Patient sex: F
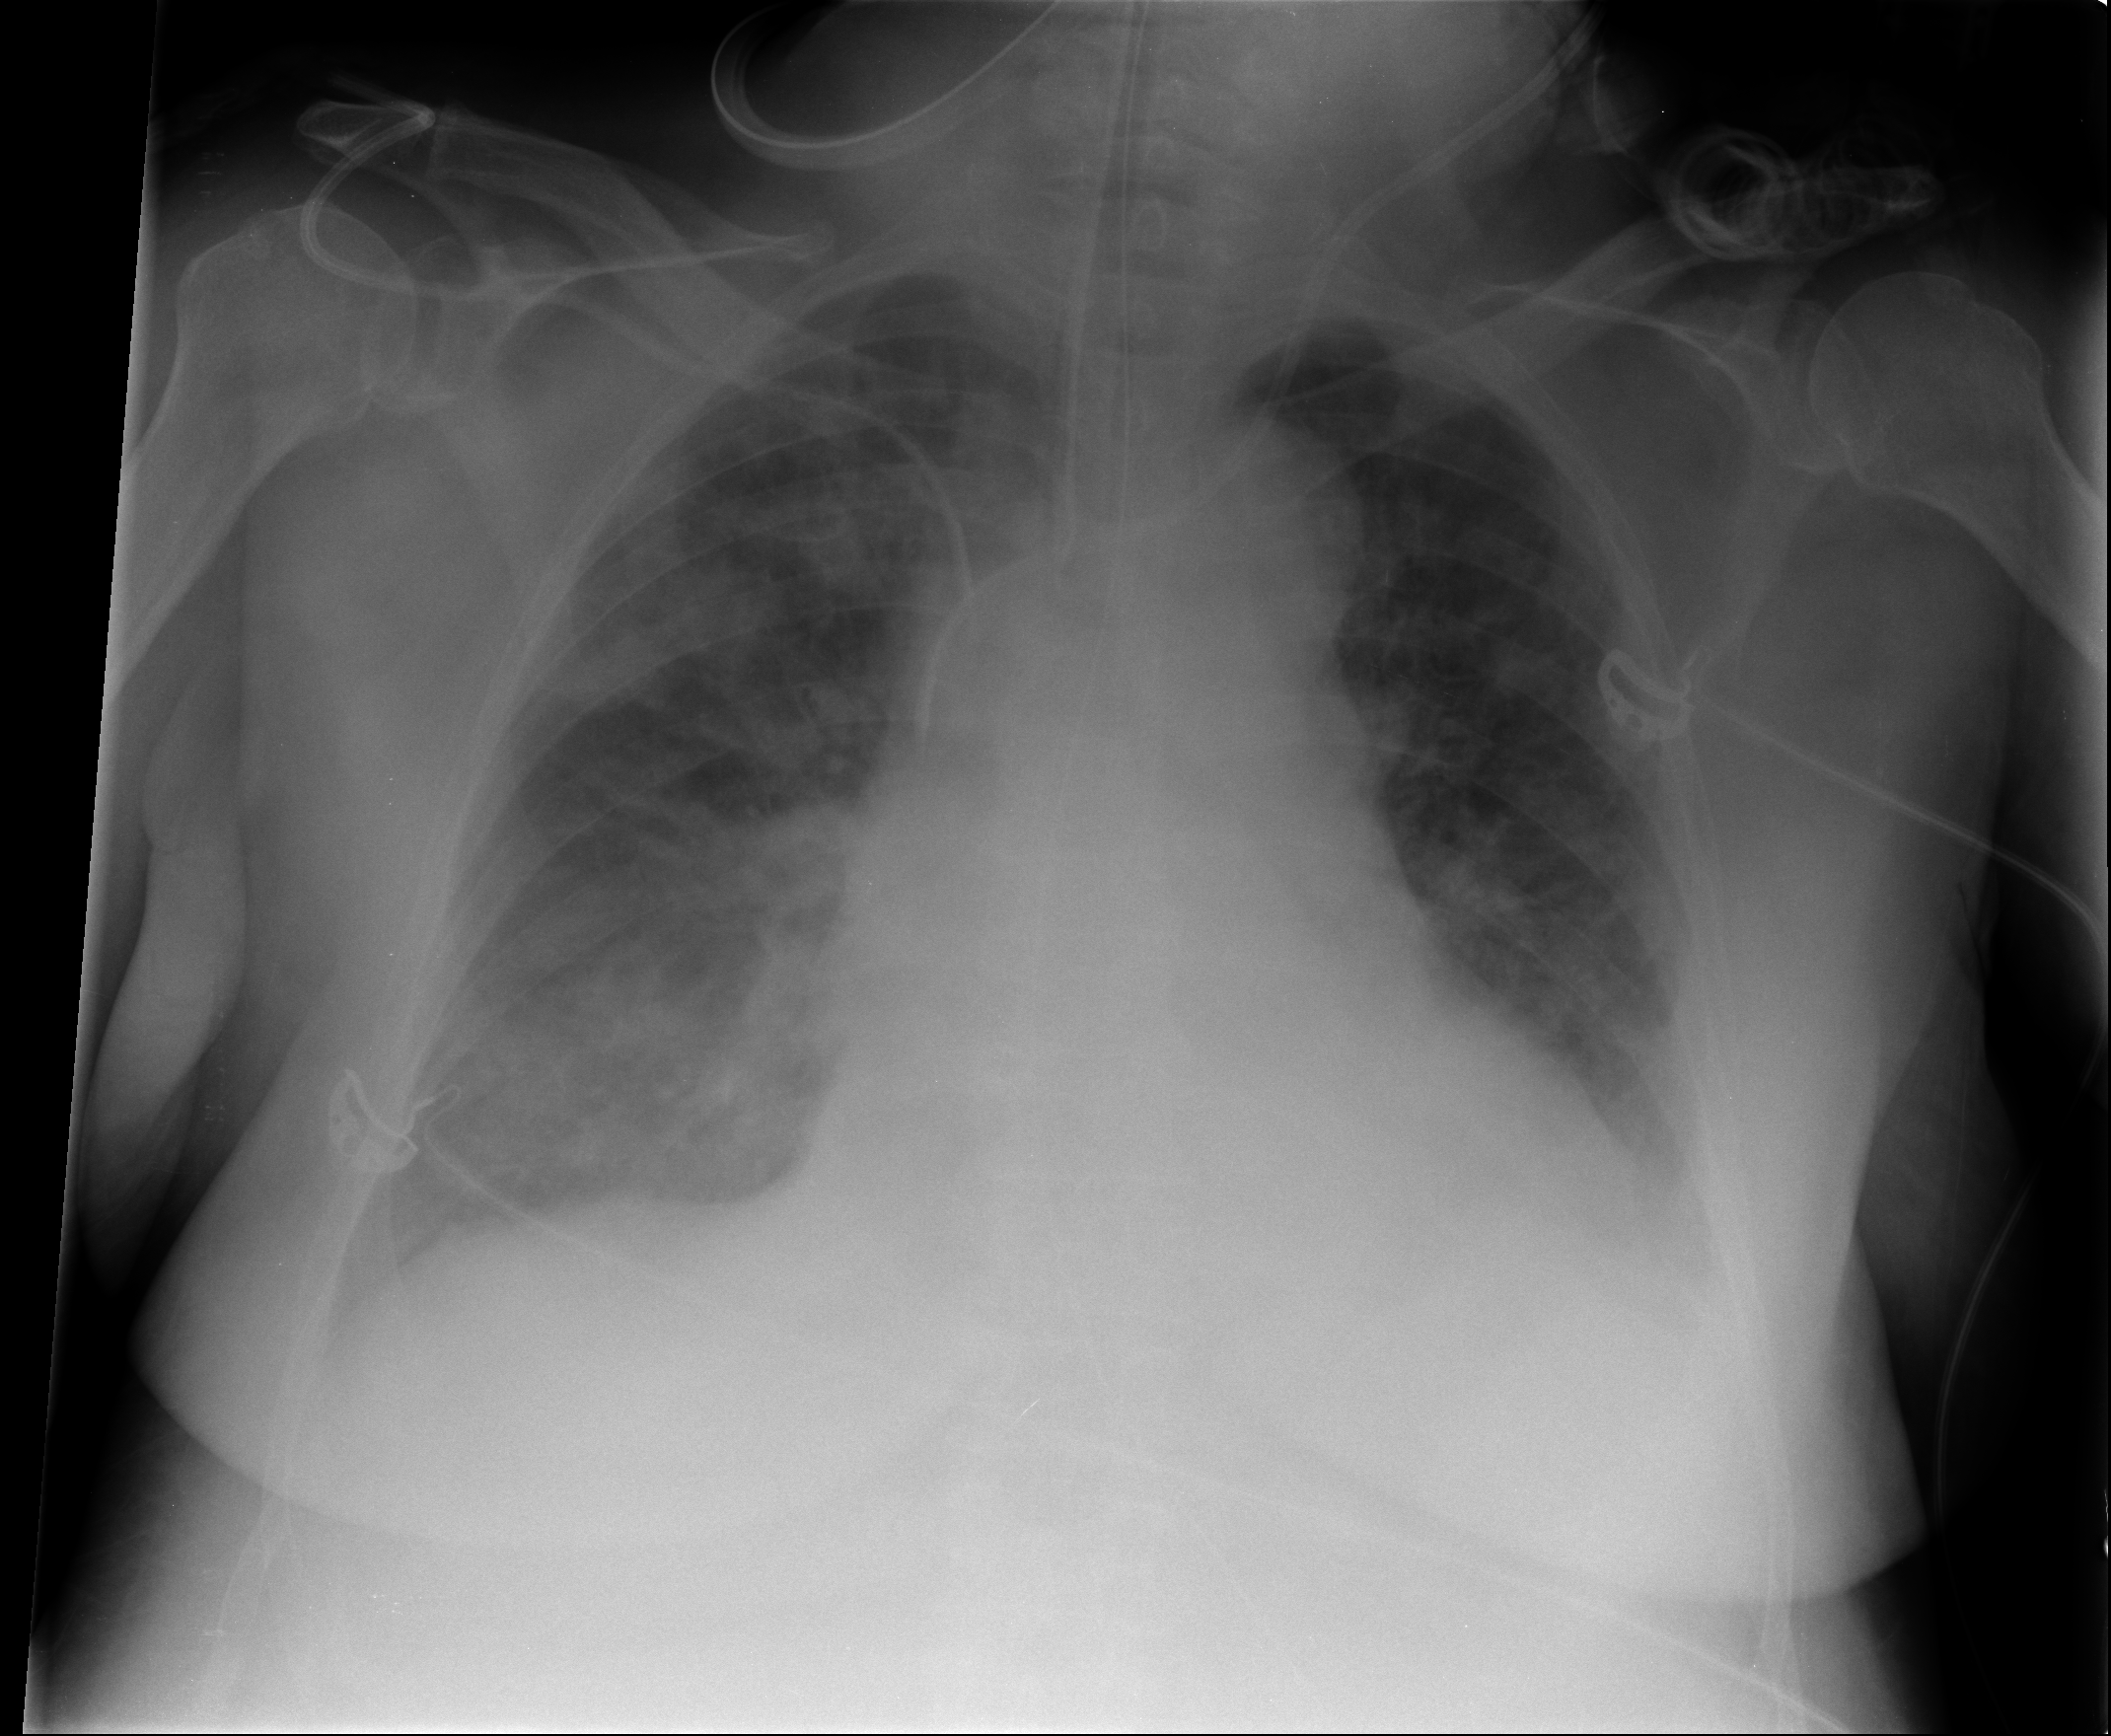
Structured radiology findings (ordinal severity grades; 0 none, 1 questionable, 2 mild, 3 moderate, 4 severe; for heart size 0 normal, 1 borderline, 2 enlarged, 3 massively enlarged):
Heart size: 2
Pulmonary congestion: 2
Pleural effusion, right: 1
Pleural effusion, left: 2
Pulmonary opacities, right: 2
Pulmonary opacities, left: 2
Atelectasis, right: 0
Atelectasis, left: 2